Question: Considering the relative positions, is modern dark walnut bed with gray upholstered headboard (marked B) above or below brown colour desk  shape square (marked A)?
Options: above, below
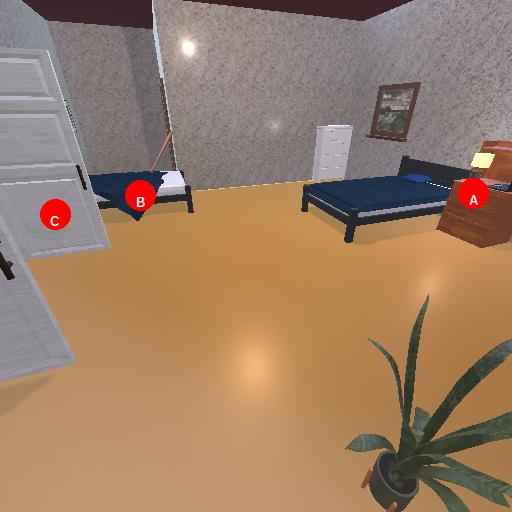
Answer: above